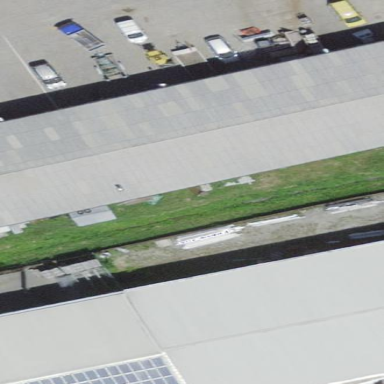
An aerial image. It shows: Industrial building.